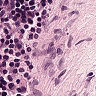
Metastatic tissue present: no